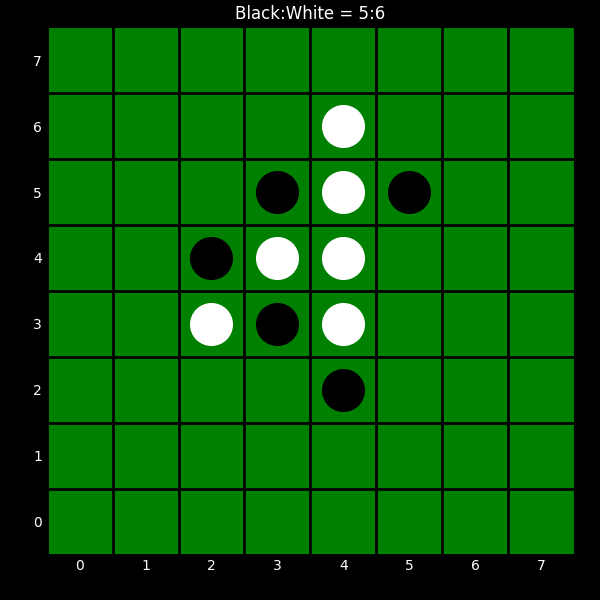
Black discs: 5
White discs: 6